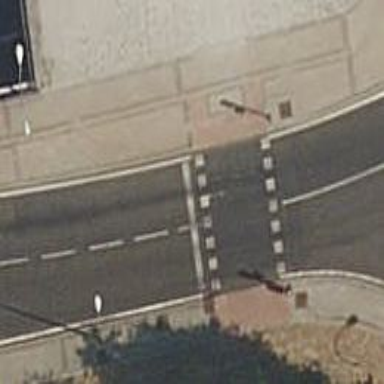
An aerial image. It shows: Crossing with traffic signals.